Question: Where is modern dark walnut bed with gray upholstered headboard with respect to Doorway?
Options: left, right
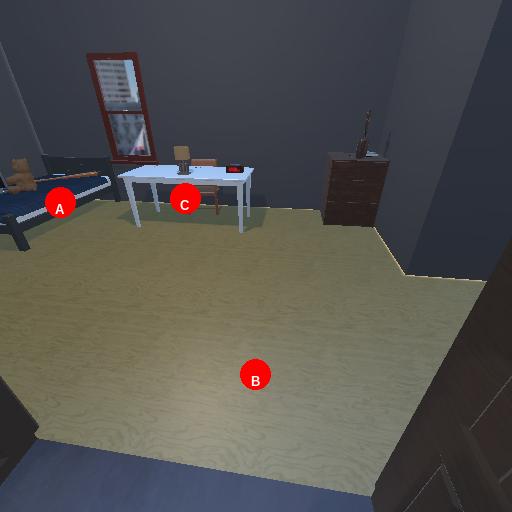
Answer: left